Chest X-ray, AP view. Patient: 47 years old, sex M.
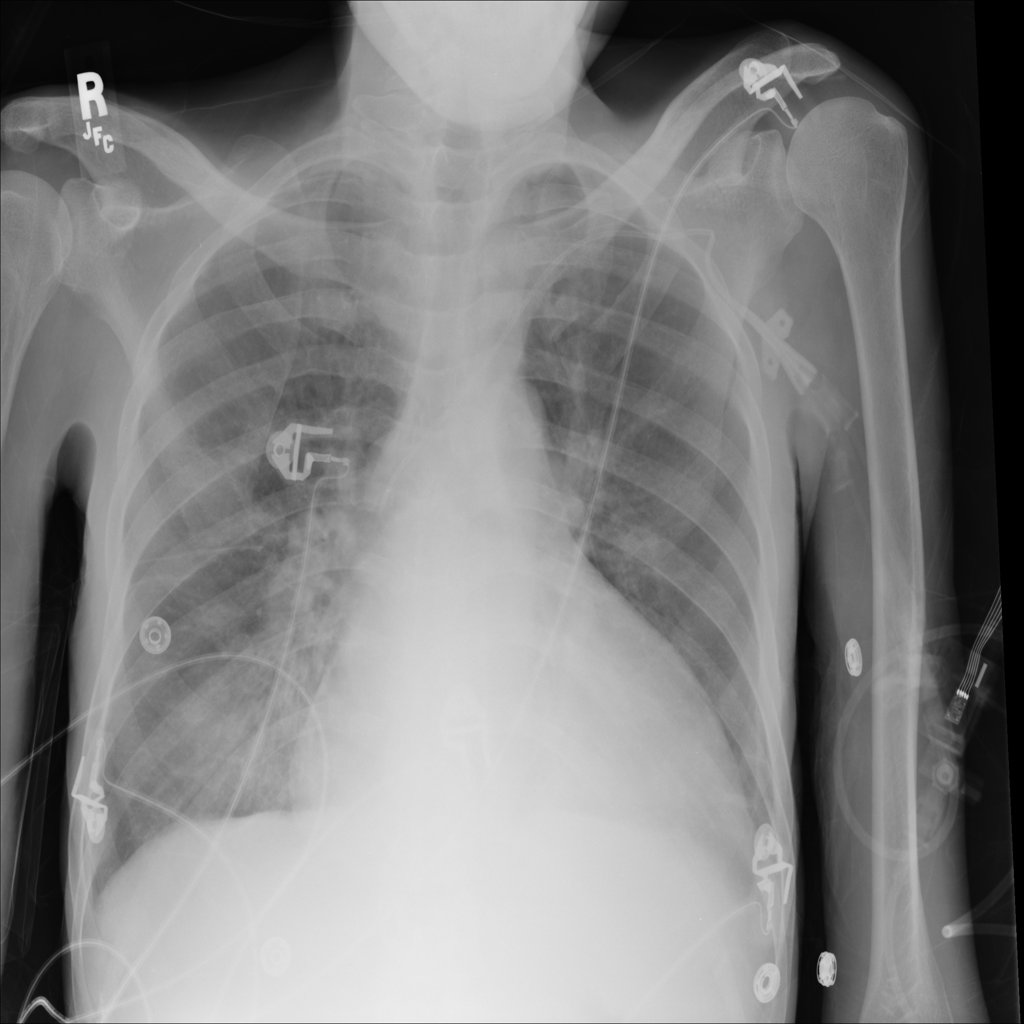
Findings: No Finding